Question: Find the area of the following quadrilateral, where all points are on integers. The result is rounded to 1 decimal place
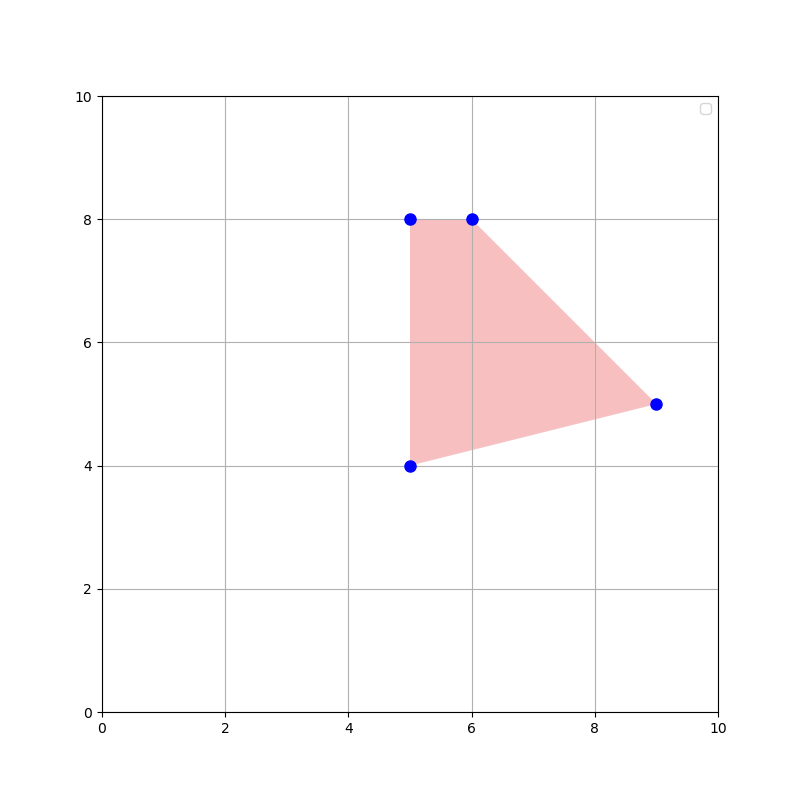
Answer: 9.5